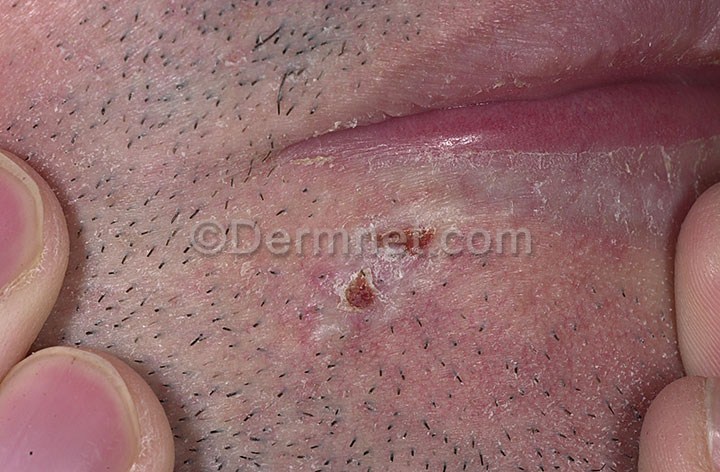
Disease: Actinic Keratosis Basal Cell Carcinoma and other Malignant Lesions